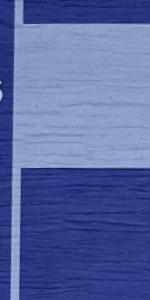
Label: Empty